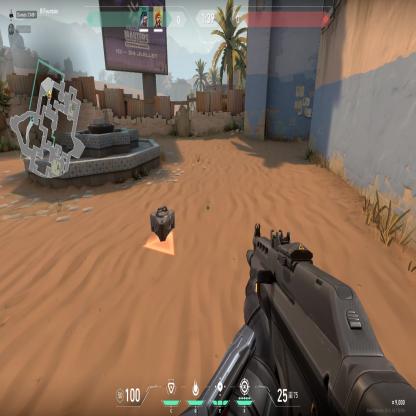
Label: dropped spike